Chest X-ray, AP view. Patient: 43 years old, sex F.
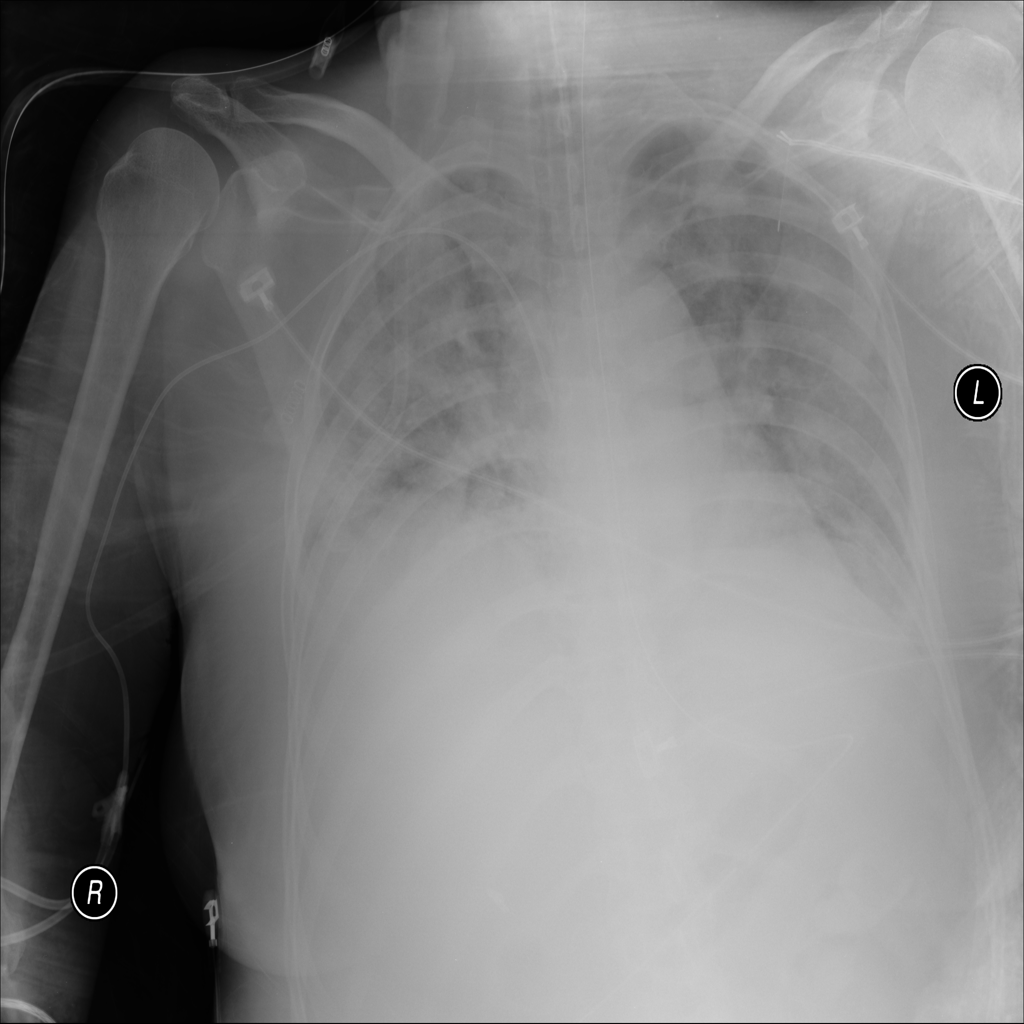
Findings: Effusion